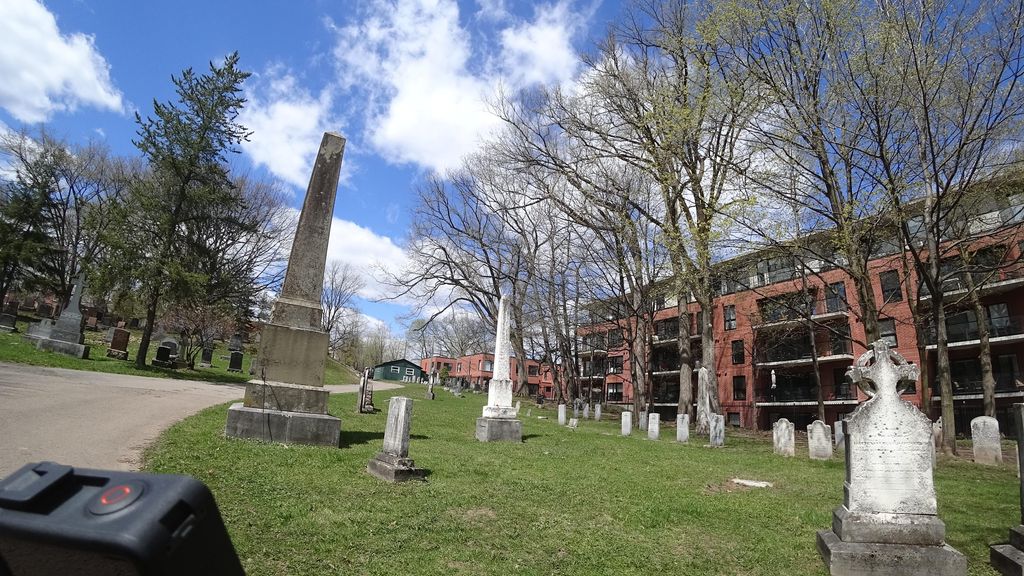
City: quebec_city